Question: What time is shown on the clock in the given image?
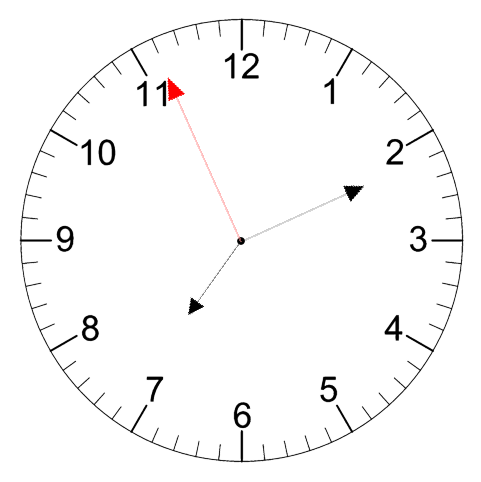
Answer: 07:10:56